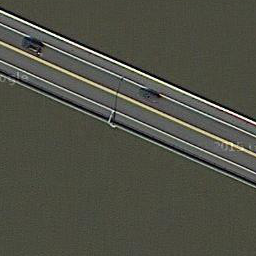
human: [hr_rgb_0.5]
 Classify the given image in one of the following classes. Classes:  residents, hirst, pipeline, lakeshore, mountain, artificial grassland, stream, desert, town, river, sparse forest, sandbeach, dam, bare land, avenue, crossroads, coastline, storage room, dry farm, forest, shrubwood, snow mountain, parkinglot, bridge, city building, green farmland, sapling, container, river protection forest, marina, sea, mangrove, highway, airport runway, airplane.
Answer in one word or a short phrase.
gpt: bridge